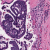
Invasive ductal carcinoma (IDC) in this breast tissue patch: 0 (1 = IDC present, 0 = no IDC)